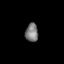
Tissue: prostate
Cell type: Fibroblasts
Senescence score: 0.8155
Nuclear area (px): 228
Mean DAPI intensity: 123.974